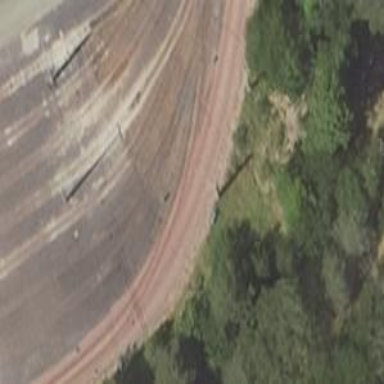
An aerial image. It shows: Tram railway yard with electrified contact lines.